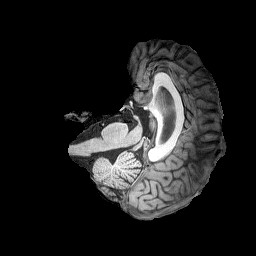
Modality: T1w
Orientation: axial
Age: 32
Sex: male
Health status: healthy